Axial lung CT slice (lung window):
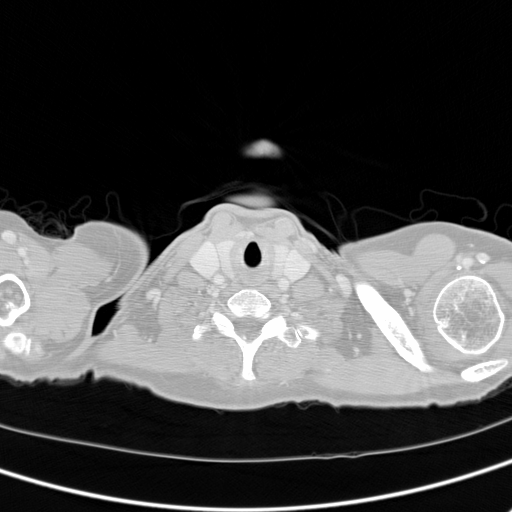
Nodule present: no